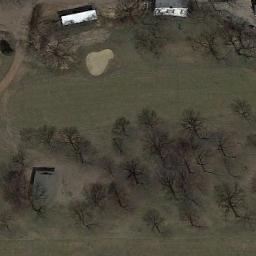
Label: golf_course